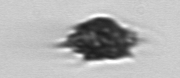
Label: Dictyocha